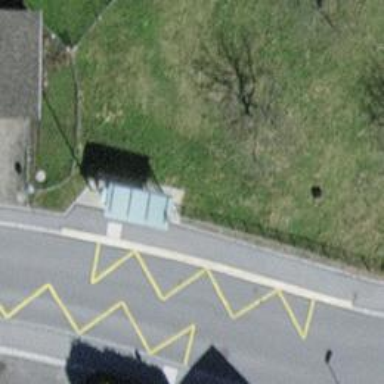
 serving as platform for public transportation."